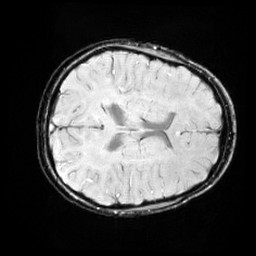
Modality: SWI
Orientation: axial
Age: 11
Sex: female
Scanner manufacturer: siemens
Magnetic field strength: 3 T
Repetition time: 0.027 s
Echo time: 0.02 s